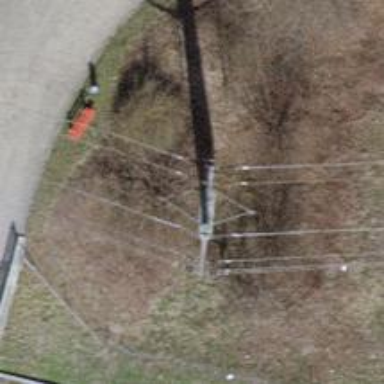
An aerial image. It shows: Power pole.